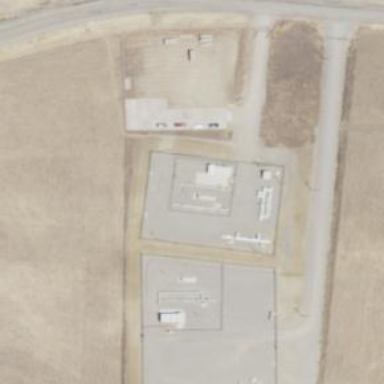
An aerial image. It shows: Power substation.